Question: I'm trying to create this layout above but I can't get it.
All these blocks, are images. The first two lines is a GridView that I fill on the OnCreate using an adapter. That's ok, it shows aligned on top of the screen.
My problem is with the 5 images that should be aligned on bottom of the screen.
I don't know what I'm doing wrong.
'''
<?xml version="1.0" encoding="utf-8"?>
<LinearLayout xmlns:android="http://schemas.android.com/apk/res/android"
android:layout_width="wrap_content" android:layout_height="wrap_content"
android:orientation="vertical"
android:background="@drawable/img_fundo_pp">
<RelativeLayout
android:layout_width="match_parent"
android:layout_height="match_parent">
<GridView android:id="@+id/grid1"
android:layout_width="wrap_content"
android:layout_height="wrap_content"
android:padding="10dip"
android:verticalSpacing="10dip"
android:horizontalSpacing="10dip"
android:numColumns="auto_fit"
android:columnWidth="90dip"
android:gravity="center"
android:layout_gravity="top" />
</RelativeLayout>
<View android:id="@+id/spacer"
android:layout_width="fill_parent"
android:layout_height="0dp"
android:layout_weight="1"/>
<GridLayout
android:layout_width="fill_parent"
android:layout_height="fill_parent"
android:columnCount="3"
android:rowCount="3"
android:useDefaultMargins="true"
android:layout_gravity="top">
<Space android:layout_width="10dp" />
<ImageView
android:layout_width="wrap_content"
android:layout_height="wrap_content"
android:id="@+id/imageView"
android:src="@drawable/btn_link_site"/>
<Space android:layout_width="10dp" />
<Space android:layout_width="10dp" />
<ImageView
android:layout_width="wrap_content"
android:layout_height="wrap_content"
android:id="@+id/imageView2"
android:clickable="true"
android:src="@drawable/btn_link_facebook"/>
<Space android:layout_width="10dp" />
<Space android:layout_width="10dp" />
<ImageView
android:layout_width="wrap_content"
android:layout_height="wrap_content"
android:id="@+id/imageView3"
android:src="@drawable/btn_link_htmj_pp"
android:clickable="true"/>
<Space android:layout_width="10dp" />
</GridLayout>
</LinearLayout>
'''

Thanks a lot.
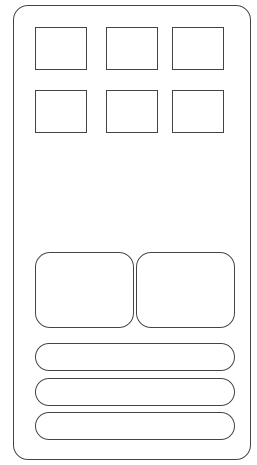
Answer: Design your layout with this xml
'''
<?xml version="1.0" encoding="utf-8"?>
<LinearLayout xmlns:android="http://schemas.android.com/apk/res/android"
android:layout_width="match_parent"
android:layout_height="match_parent"
android:orientation="vertical" >
<LinearLayout
android:layout_width="match_parent"
android:layout_height="match_parent"
android:layout_weight="1" >
<GridView
android:id="@+id/grid1"
android:layout_width="wrap_content"
android:layout_height="wrap_content"
android:columnWidth="90dip"
android:gravity="center"
android:horizontalSpacing="10dip"
android:numColumns="auto_fit"
android:padding="10dip"
android:verticalSpacing="10dip" />
</LinearLayout>
<View
android:id="@+id/spacer"
android:layout_width="match_parent"
android:layout_height="40dp" />
<LinearLayout
android:layout_width="match_parent"
android:layout_height="match_parent"
android:layout_weight="1"
android:orientation="vertical" >
<LinearLayout
android:layout_width="match_parent"
android:layout_height="match_parent"
android:layout_weight="1"
android:orientation="horizontal" >
<ImageView
android:layout_width="match_parent"
android:layout_height="match_parent"
android:layout_margin="10dp"
android:layout_weight="1" />
<ImageView
android:layout_width="match_parent"
android:layout_height="match_parent"
android:layout_margin="10dp"
android:layout_weight="1" />
</LinearLayout>
<LinearLayout
android:layout_width="match_parent"
android:layout_height="match_parent"
android:layout_weight="1"
android:orientation="vertical" >
<ImageView
android:layout_width="match_parent"
android:layout_height="match_parent"
android:layout_margin="10dp"
android:layout_weight="1" />
<ImageView
android:layout_width="match_parent"
android:layout_height="match_parent"
android:layout_margin="10dp"
android:layout_weight="1" />
<ImageView
android:layout_width="match_parent"
android:layout_height="match_parent"
android:layout_margin="10dp"
android:layout_weight="1" />
</LinearLayout>
</LinearLayout>
'''